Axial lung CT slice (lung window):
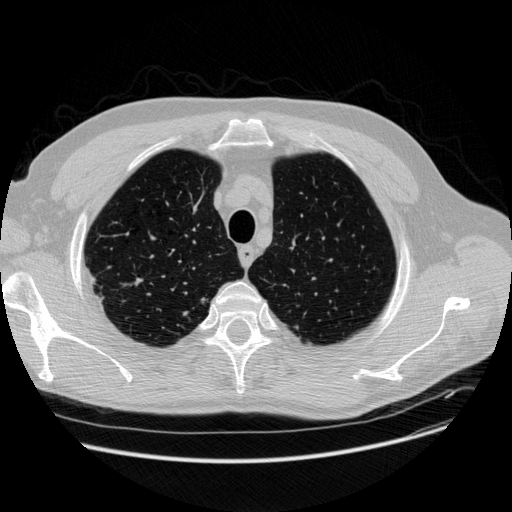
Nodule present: no